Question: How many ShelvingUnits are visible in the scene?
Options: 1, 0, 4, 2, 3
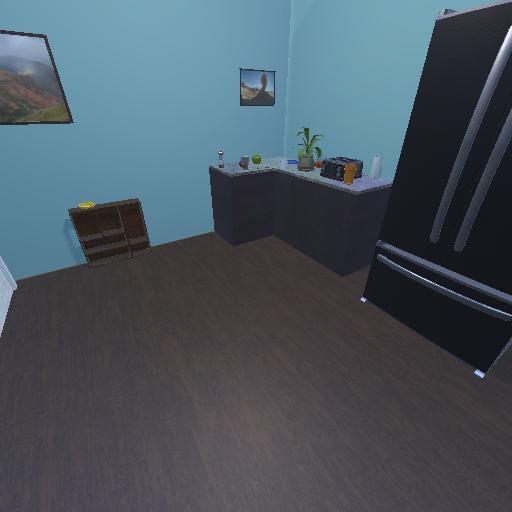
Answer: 1